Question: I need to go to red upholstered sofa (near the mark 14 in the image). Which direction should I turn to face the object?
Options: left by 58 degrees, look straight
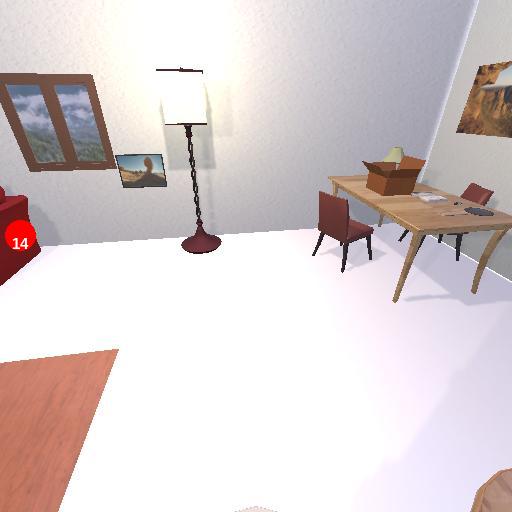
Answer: left by 58 degrees